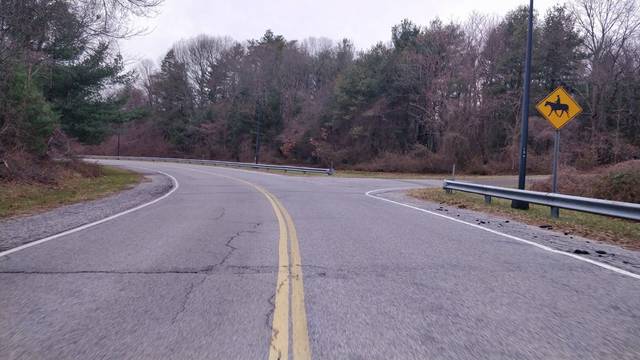
Region: United States
Coordinates: 40.804, -73.575